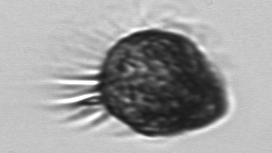
Label: Strombidium_morphotype2